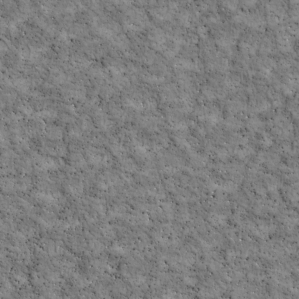
Label: non_frost